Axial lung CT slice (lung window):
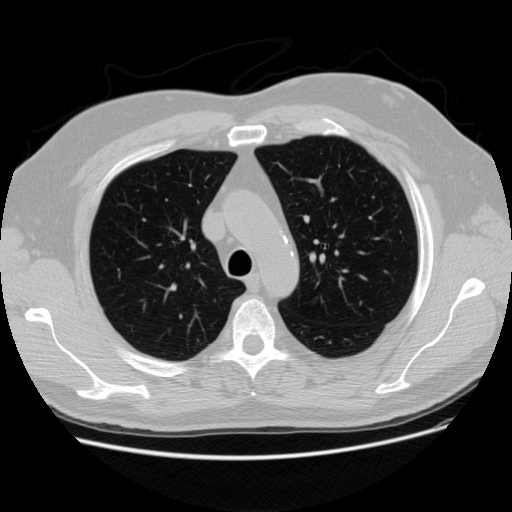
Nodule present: no